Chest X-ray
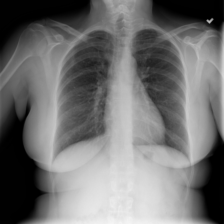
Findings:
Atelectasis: negative
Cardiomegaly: negative
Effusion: negative
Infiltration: negative
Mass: negative
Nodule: negative
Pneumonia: negative
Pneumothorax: negative
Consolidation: negative
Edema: negative
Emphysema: negative
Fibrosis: negative
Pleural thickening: negative
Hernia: negative